Aerial crown-view tile of a tropical tree (Barro Colorado Island, Panama), acquired 20250217:
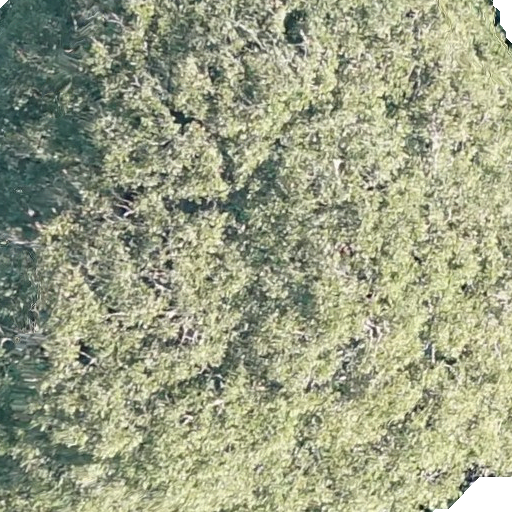
Species: Dipteryx oleifera
GBIF accepted scientific name: Dipteryx oleifera
Crown area: 571.001 m²